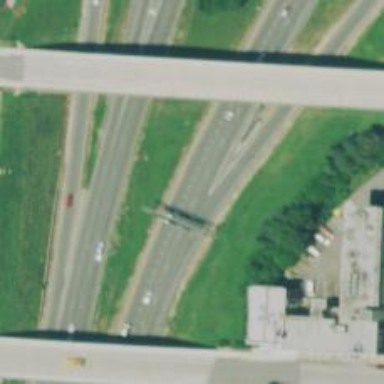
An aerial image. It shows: Motorway junction.